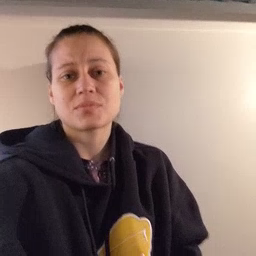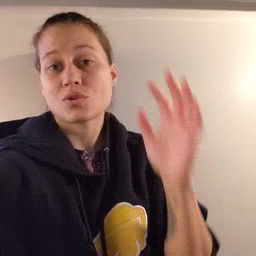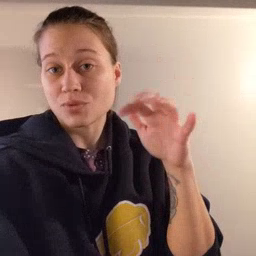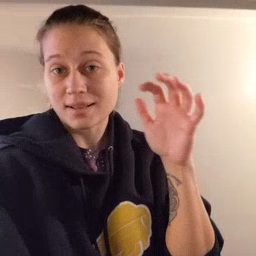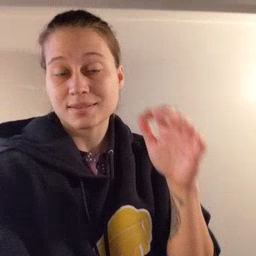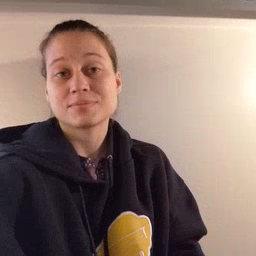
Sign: rain